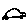
Label: car